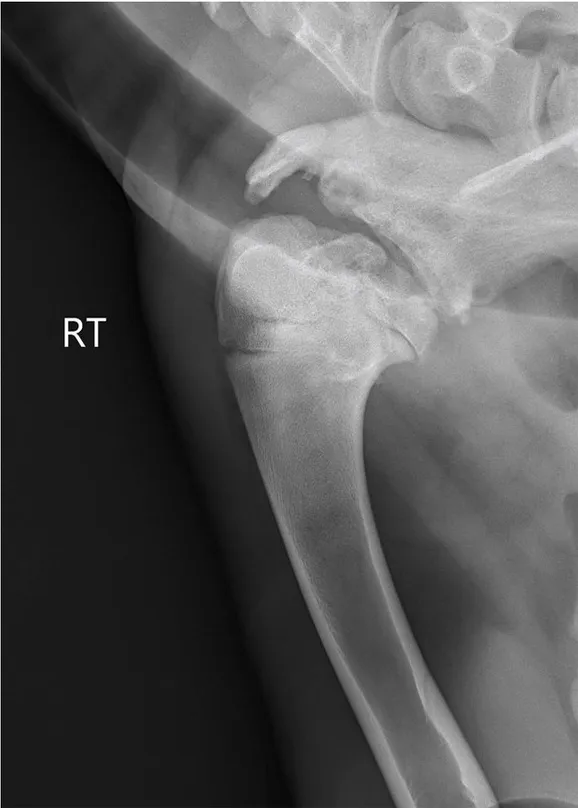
Preoperative radiographs taken on presentation. Note the severe osseous changes to the proximal humeral head and glenoid scapula with significant widening of the joint space.
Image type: radiology (x_ray)